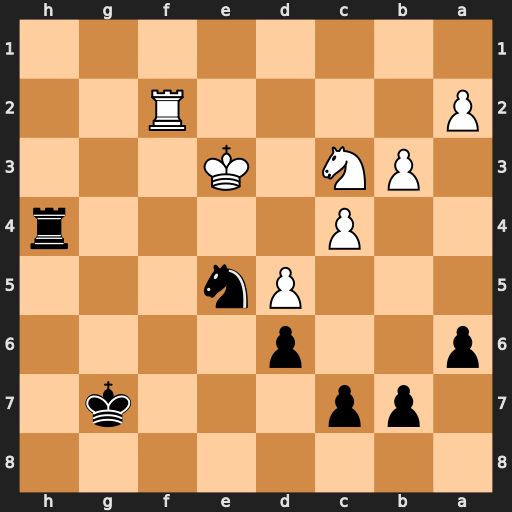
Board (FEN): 8/1pp3k1/p2p4/3Pn3/2P4r/1PN1K3/P4R2/8
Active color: b
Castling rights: -
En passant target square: -
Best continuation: Ng4+ Kf3 Nxf2